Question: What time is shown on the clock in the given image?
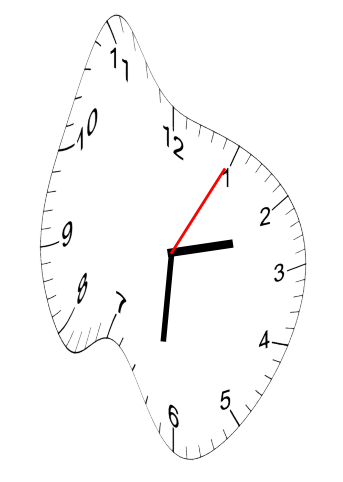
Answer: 02:31:05